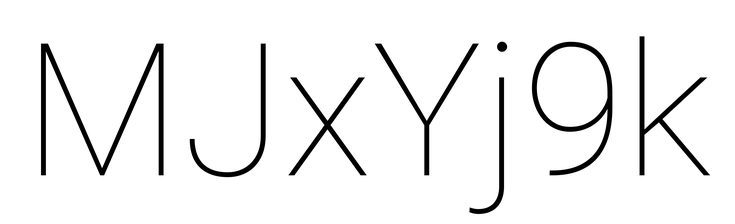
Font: Roboto_Thin